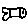
Label: fish